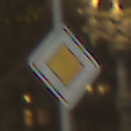
Verkehrszeichen: Vorfahrtsstrasse
Umgebung: Outdoor, Urban
Tageszeit: Night
Wetter: Clear
Licht: Artificial
Jahreszeit: NotSpecified
Kontrast: HighContrast